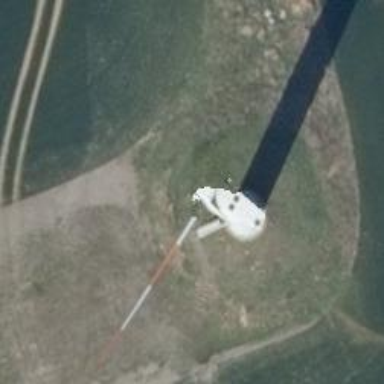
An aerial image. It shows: Wind turbine generator made by Vestas. The generator utilizes wind as its power source and belongs to the horizontal axis type.